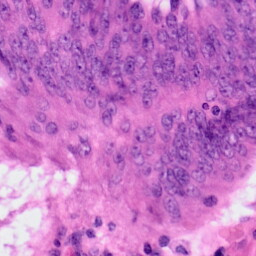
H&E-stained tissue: Colon